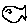
Label: fish